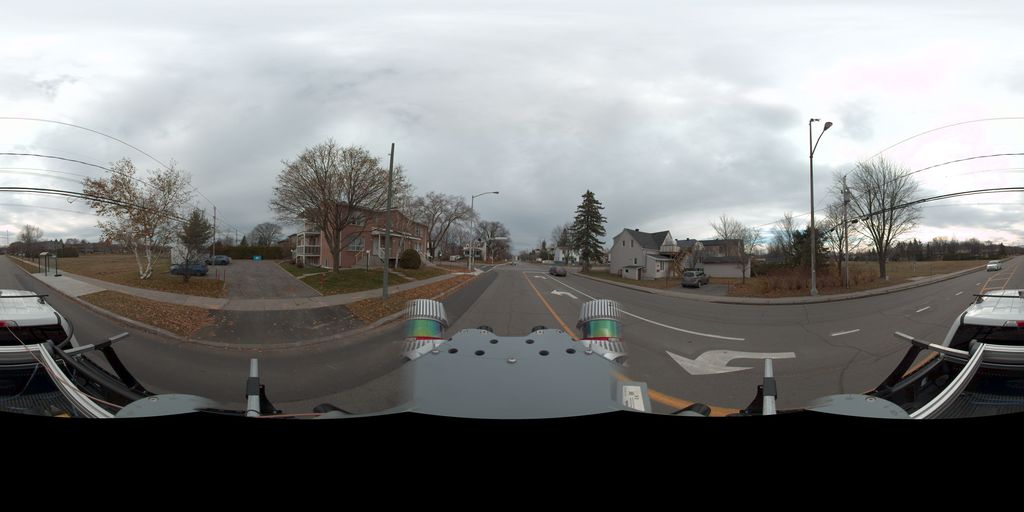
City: quebec_city